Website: home-depot
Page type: billing-address
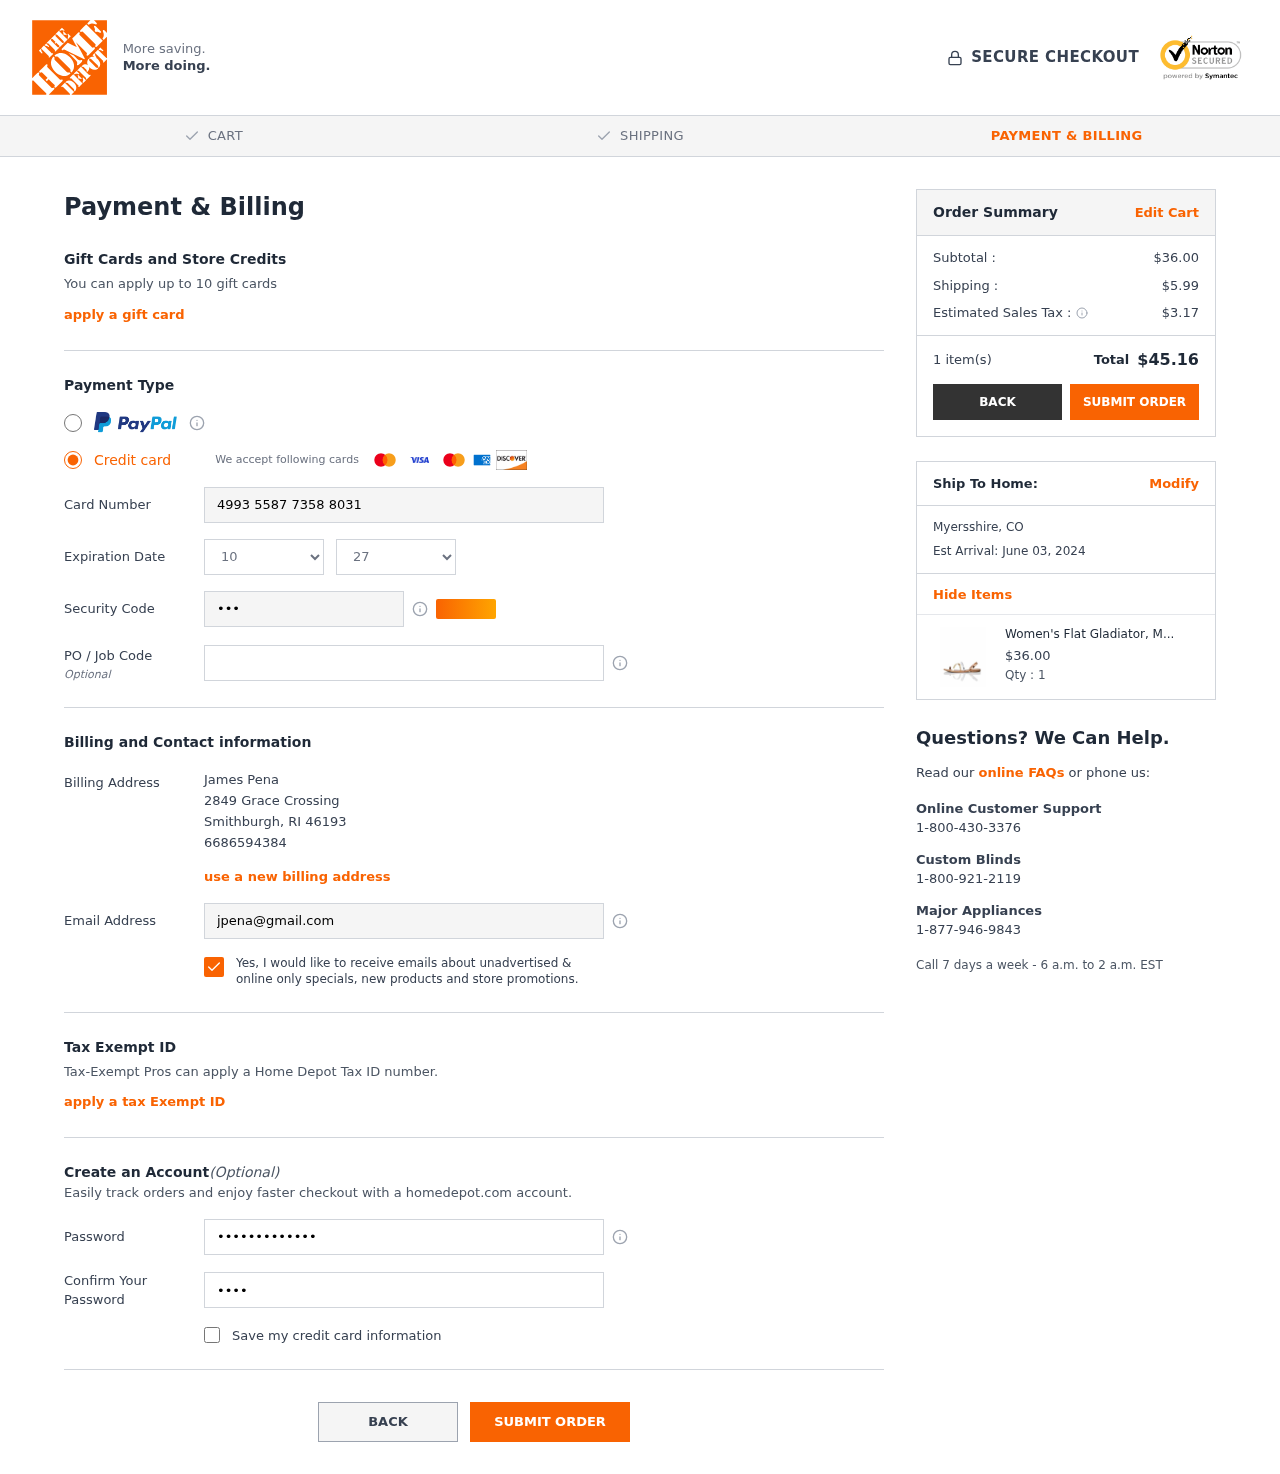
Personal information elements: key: PII_CARD_CVV
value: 255
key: PII_CARD_EXPIRY_MONTH
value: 10
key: PII_CARD_EXPIRY_YEAR
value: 27
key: PII_CARD_NUMBER
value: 4993 5587 7358 8031
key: PII_CITY
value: Smithburgh
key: PII_CITY2
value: Myersshire
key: PII_EMAIL
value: jpena@gmail.com
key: PII_FULLNAME
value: James Pena
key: PII_PHONE
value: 6686594384
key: PII_POSTCODE
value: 46193
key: PII_STATE_ABBR
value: RI
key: PII_STATE_ABBR2
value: CO
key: PII_STREET
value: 2849 Grace Crossing
Product elements: key: PRODUCT1_NAME
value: Women's Flat Gladiator, Mehrfarbig (Metallic Multi), 4 UK
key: PRODUCT1_PRICE
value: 36
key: PRODUCT1_QUANTITY
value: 1
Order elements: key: ORDER_SUBTOTAL
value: $36.00
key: ORDER_SHIPPING_COST
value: $5.99
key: ORDER_TAX
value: $3.17
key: ORDER_NUM_ITEMS
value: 1 item(s)
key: ORDER_TOTAL
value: $45.16
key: ORDER_DELIVERY_DATE
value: Est Arrival: June 03, 2024